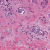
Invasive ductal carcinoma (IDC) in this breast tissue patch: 1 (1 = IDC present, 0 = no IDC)